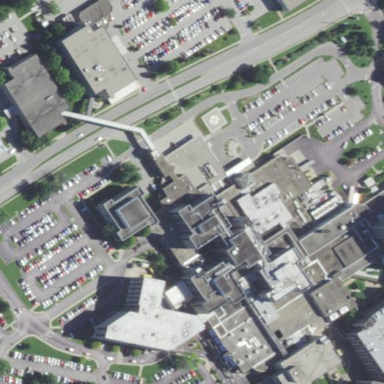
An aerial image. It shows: Hospital.